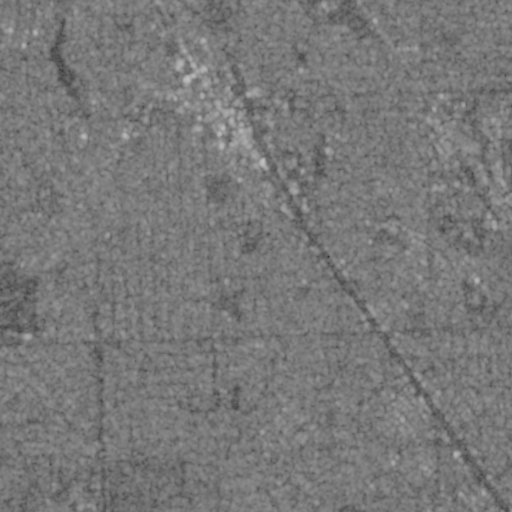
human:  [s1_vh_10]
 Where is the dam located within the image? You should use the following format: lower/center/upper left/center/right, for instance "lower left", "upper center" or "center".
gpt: The dam is located in the upper left of the image.
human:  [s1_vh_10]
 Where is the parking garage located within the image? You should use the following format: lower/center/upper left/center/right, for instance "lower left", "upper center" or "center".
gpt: The parking garage is located in the upper center of the image.
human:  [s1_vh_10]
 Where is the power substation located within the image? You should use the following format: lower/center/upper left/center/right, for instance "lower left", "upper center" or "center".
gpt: The power substation is located in the upper right of the image.
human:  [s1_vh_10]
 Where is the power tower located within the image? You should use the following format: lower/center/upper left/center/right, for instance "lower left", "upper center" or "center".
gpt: The power tower is located in the upper right of the image.
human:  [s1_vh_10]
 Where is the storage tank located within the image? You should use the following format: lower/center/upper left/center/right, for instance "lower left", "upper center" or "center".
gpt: The storage tank is located in the lower center of the image.
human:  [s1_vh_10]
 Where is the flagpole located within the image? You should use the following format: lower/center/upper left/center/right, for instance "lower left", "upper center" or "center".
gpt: The flagpole is located in the upper right of the image.
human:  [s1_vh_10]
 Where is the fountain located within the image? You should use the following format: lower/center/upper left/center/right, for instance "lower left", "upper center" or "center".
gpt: The fountain is located in the upper center of the image.
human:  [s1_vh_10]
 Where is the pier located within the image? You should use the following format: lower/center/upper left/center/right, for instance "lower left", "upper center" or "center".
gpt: The pier is located in the upper left of the image.
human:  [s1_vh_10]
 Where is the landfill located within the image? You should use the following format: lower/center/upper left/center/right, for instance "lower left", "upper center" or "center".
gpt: There is no landfill in the image.

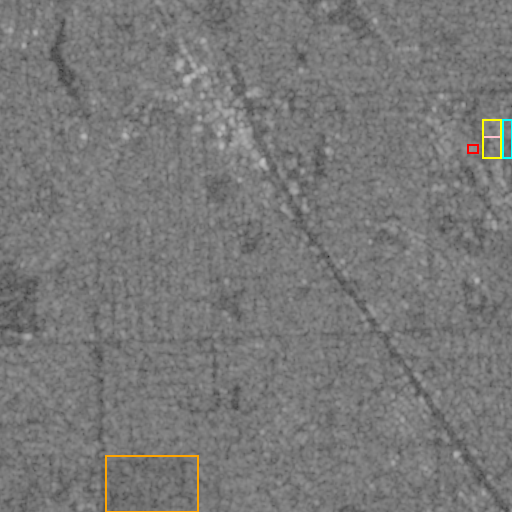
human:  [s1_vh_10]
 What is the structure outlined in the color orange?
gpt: The structure outlined in orange is a park.
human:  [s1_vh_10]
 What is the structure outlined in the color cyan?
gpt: The structure outlined in cyan is a parking lot.
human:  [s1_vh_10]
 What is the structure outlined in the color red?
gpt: The structure outlined in red is a power substation.
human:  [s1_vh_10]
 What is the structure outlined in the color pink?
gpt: The structure outlined in pink is a building.
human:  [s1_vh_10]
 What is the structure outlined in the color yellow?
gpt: The structure outlined in yellow is a building.
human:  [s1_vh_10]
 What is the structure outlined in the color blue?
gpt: There is no blue outline.